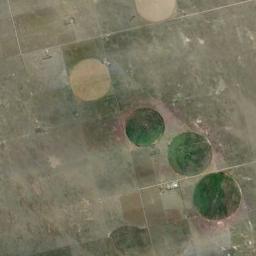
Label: circular_farmland